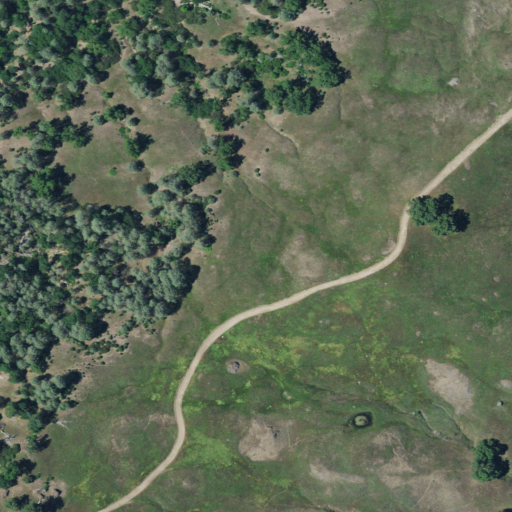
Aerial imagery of ridge(s) in California named Bright Ridge containing shrub, grassland, and mixed forest